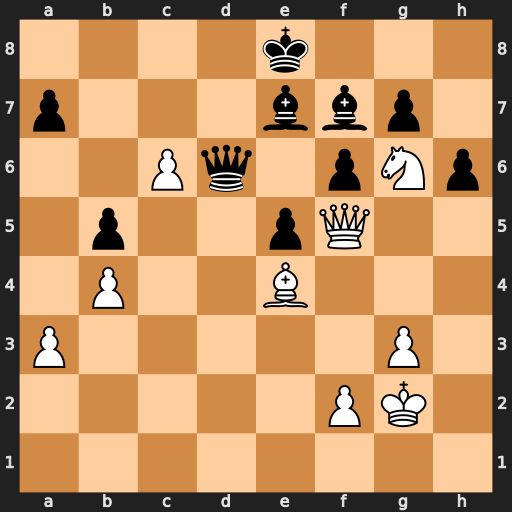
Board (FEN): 4k3/p3bbp1/2Pq1pNp/1p2pQ2/1P2B3/P5P1/5PK1/8
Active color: w
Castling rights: -
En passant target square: -
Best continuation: Qc8+ Bd8 c7